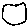
Label: circle